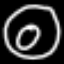
Label: donut